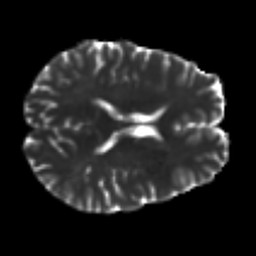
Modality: T2w
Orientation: axial
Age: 42
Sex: male
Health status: healthy
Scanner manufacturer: ge
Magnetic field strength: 3 T
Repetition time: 11 s
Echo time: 0.072 s